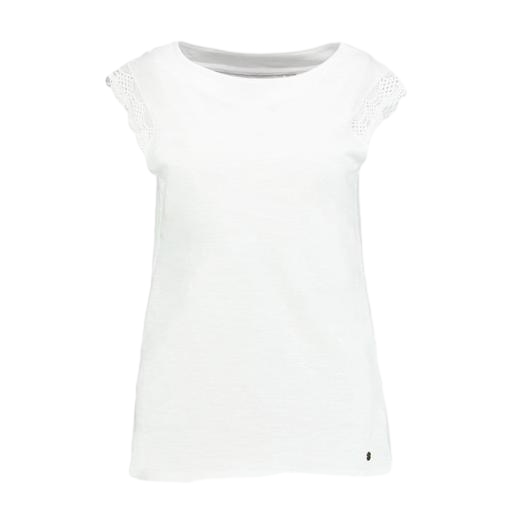
white cap-sleeve t-shirt, white lace muscle t-shirt, white lace-trimmed short-sleeved t-shirt, white background